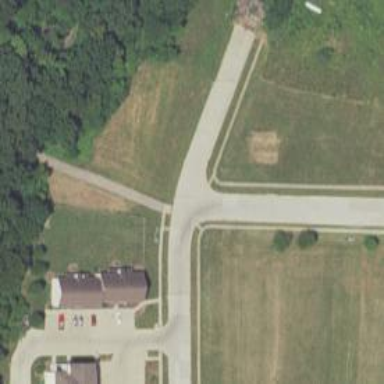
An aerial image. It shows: Residential road with asphalt surface. There is sidewalk on the left side.